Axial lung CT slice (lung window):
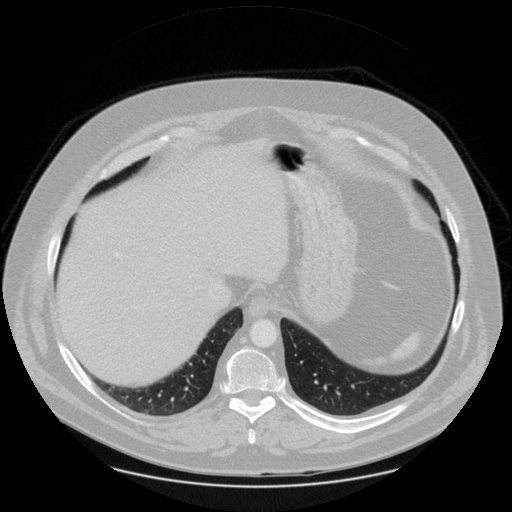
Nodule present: no